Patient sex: F
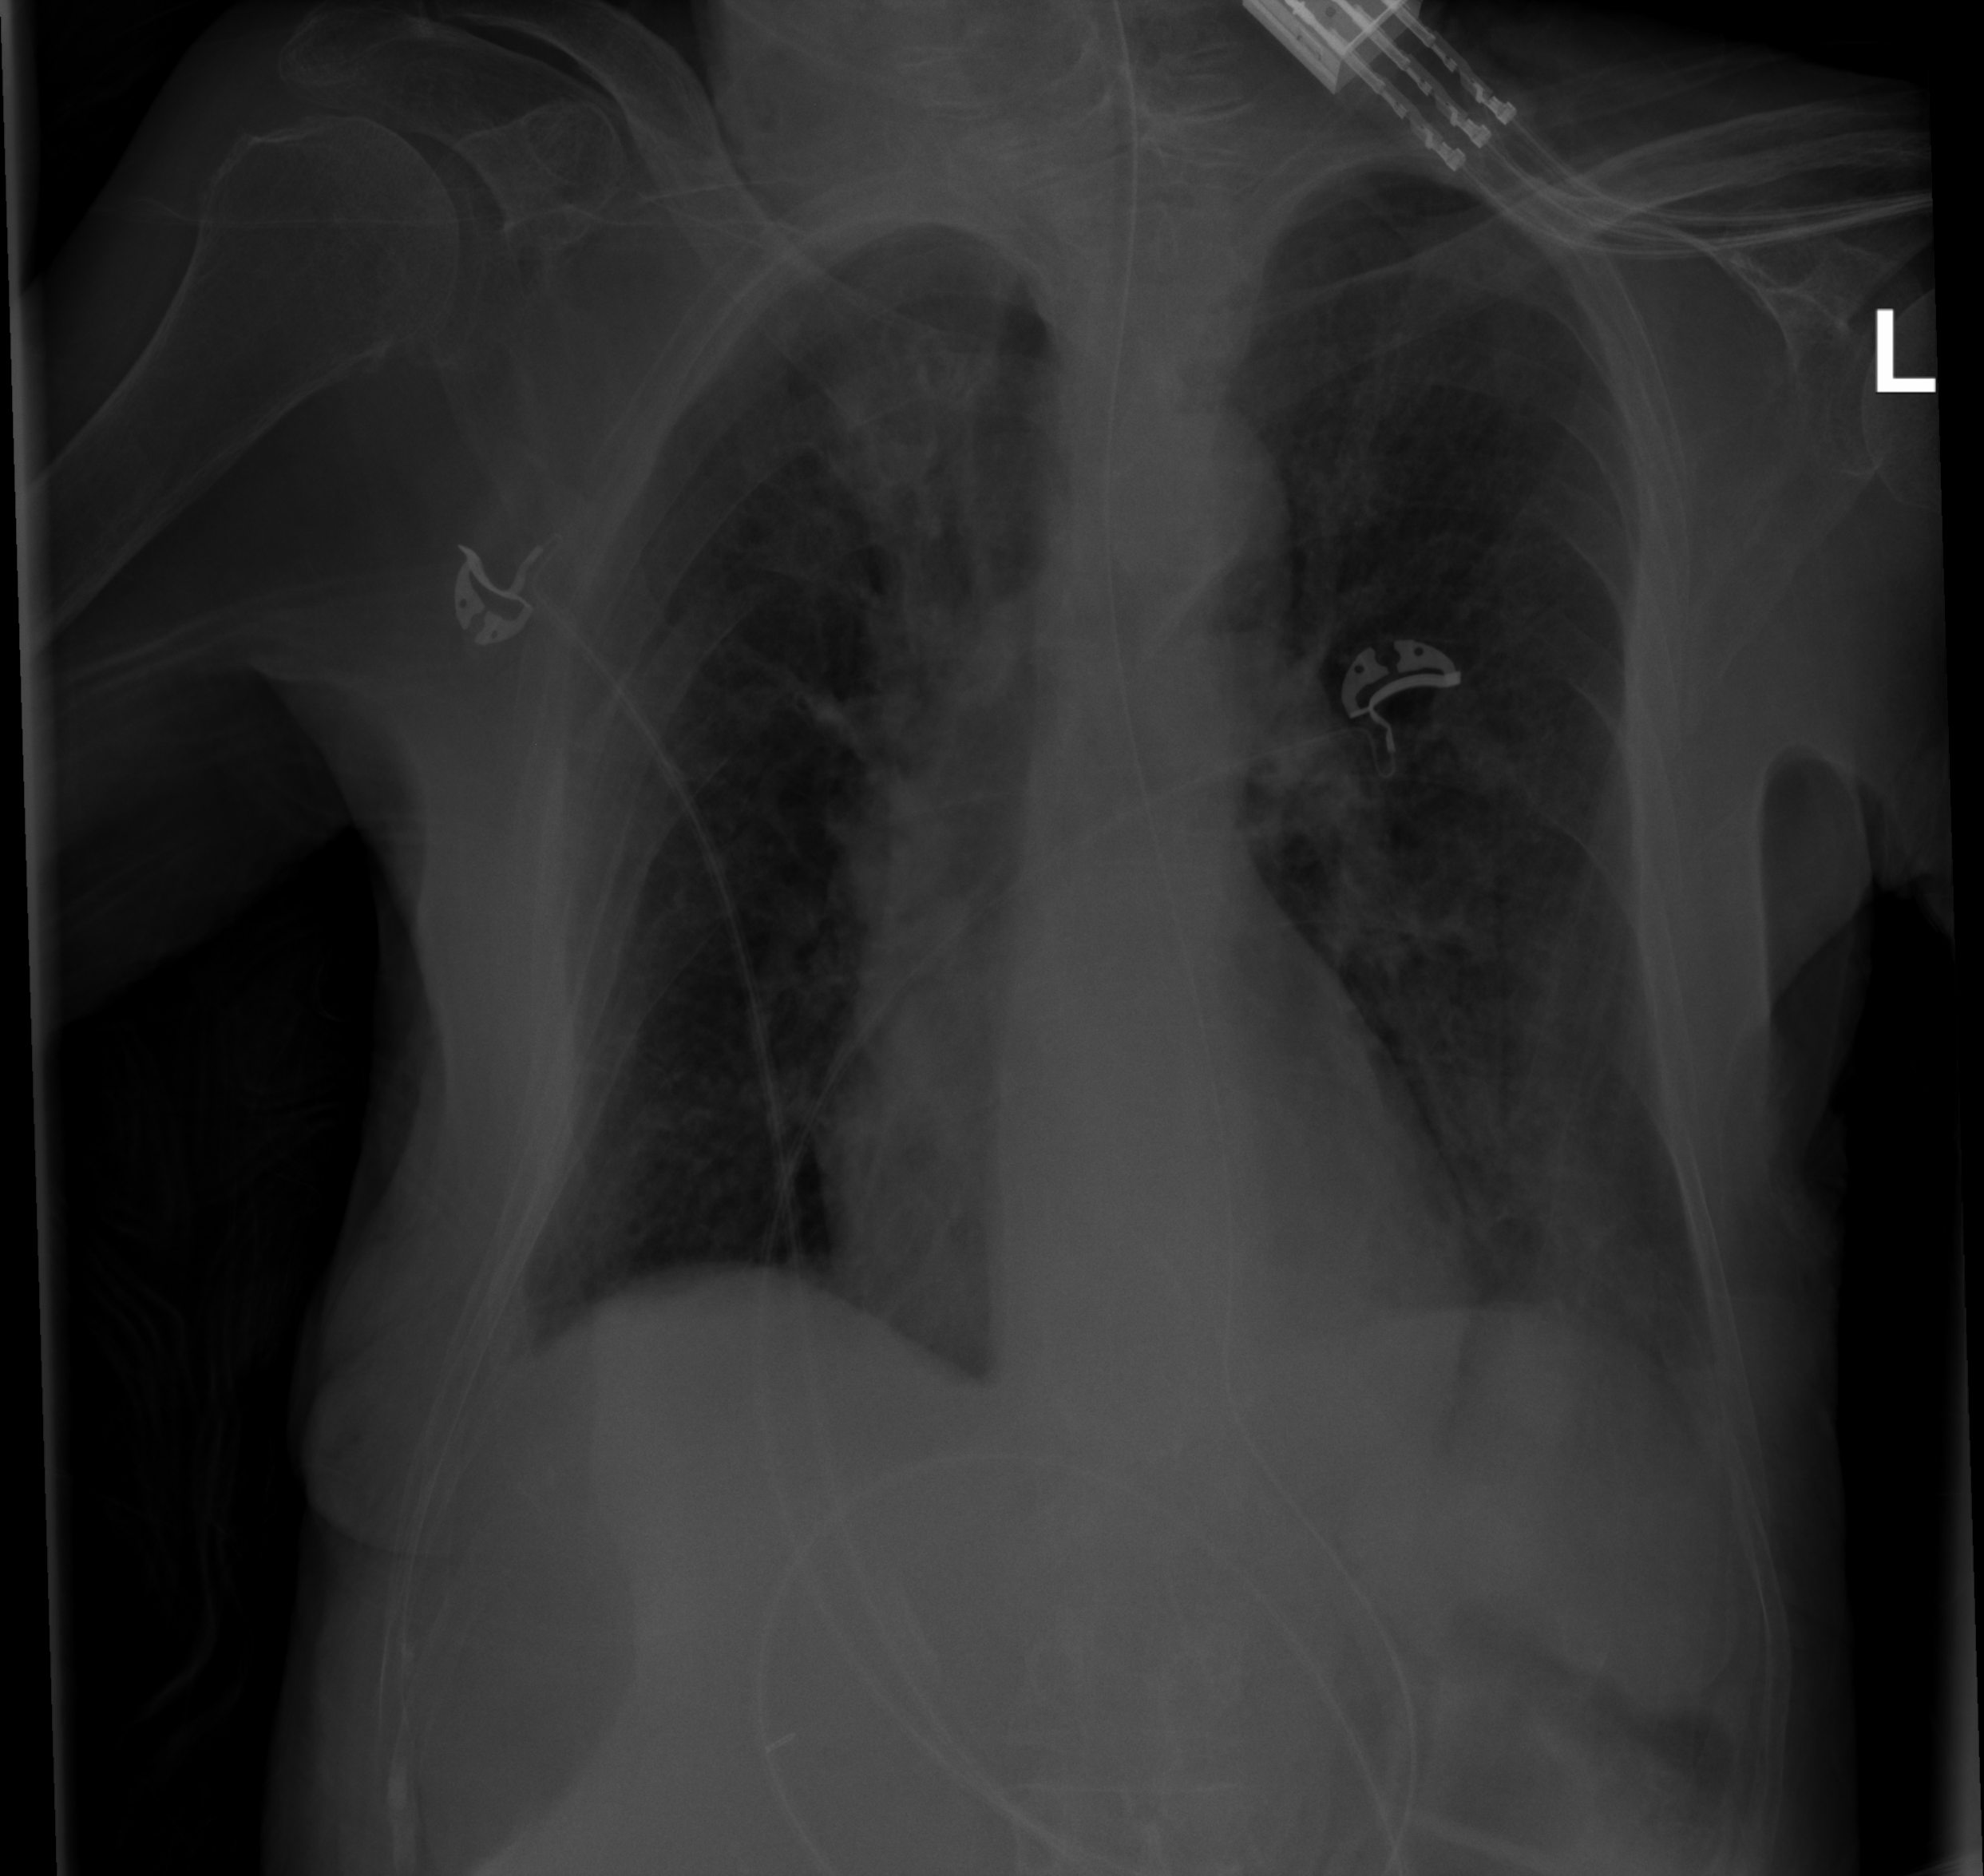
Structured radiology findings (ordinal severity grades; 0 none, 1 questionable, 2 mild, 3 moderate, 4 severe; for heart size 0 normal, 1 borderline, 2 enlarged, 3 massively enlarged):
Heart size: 0
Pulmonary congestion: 0
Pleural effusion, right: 0
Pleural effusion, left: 1
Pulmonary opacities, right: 1
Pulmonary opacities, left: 2
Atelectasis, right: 2
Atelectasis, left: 2